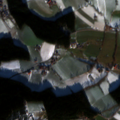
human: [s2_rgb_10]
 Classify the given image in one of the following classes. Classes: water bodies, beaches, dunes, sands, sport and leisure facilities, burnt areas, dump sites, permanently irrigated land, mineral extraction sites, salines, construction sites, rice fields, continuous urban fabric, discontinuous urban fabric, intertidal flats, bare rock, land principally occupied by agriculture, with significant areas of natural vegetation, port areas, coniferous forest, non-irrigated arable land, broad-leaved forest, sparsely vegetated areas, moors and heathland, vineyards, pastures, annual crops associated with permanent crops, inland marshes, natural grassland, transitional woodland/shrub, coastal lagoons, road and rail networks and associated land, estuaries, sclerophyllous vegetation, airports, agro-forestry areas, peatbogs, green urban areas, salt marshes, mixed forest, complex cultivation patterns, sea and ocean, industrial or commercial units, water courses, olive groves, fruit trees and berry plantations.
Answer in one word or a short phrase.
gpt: non-irrigated arable land, pastures, complex cultivation patterns, coniferous forest